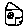
Label: house